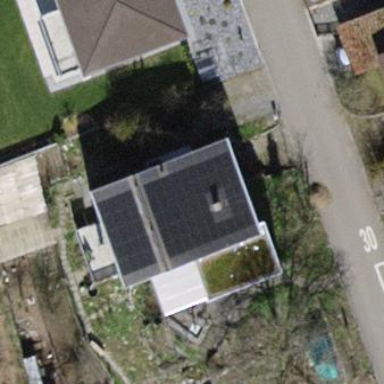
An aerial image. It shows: House with distinctive saltbox roof shape.